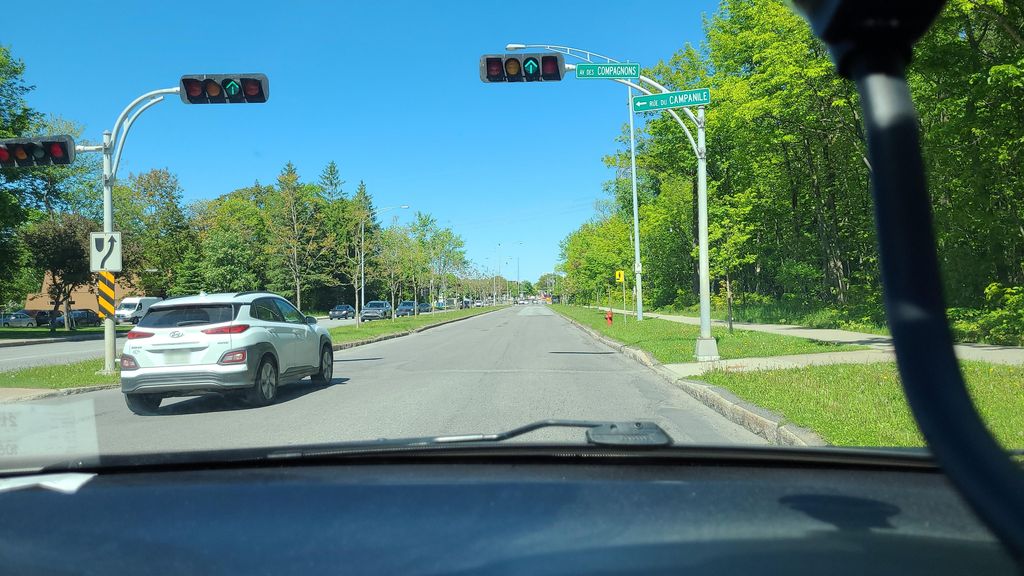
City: quebec_city